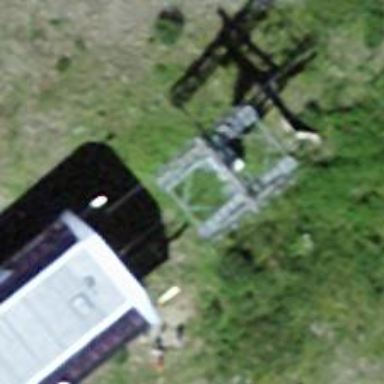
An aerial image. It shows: Pylon used for aerialway.